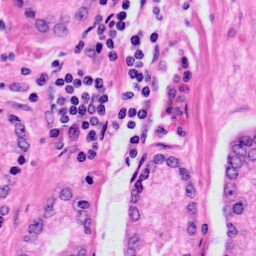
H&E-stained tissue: Prostate